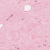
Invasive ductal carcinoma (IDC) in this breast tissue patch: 0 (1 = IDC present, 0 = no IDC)